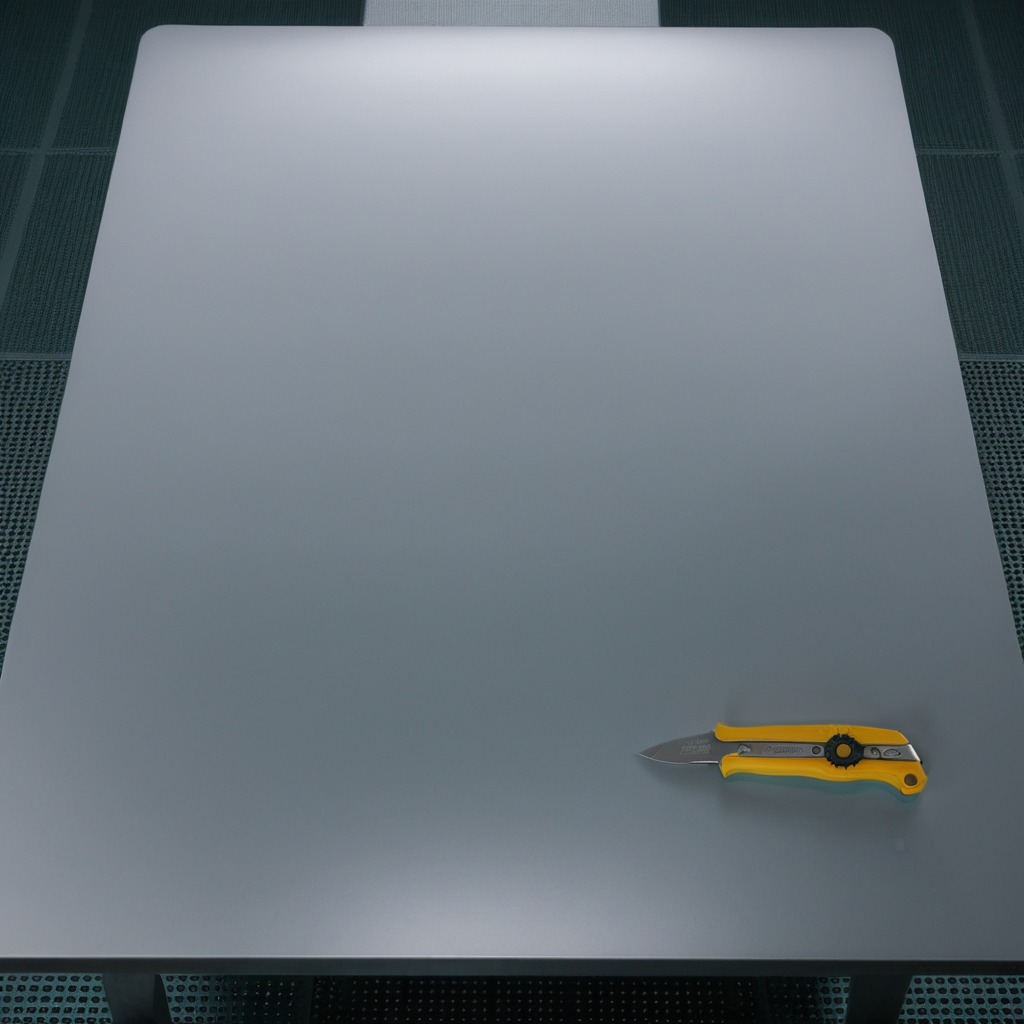
A utility knife lies on a clean empty table in a railway signal maintenance room lit by harsh overhead fluorescents photorealistic surface textures crisp shadows high dynamic range